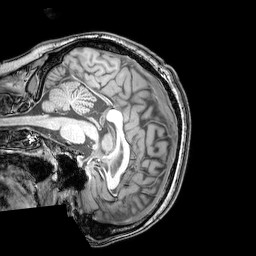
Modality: T1w
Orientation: sagittal
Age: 22
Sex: male
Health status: healthy
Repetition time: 0.081 s
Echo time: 0.037 s